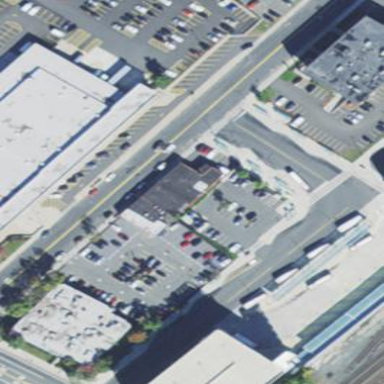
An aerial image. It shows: Bus station which is also public transport station.